Question: I would like to have three numbers (or words or whatever) with the first two surrounded by a red box and the second two surrounded by a green box. So the boxes will overlap. Is this possible in html/css? I have a semi-legal attempt in the snippet which hopefully gets across what I want, though of course it doesn't work. If possible I would like to avoid absolute positioning or anything like that as I really want to use these elements to mark up the text, and plan to read that markup back later.
'''
.red {
border-style: solid;
border-color: red;
padding: 4px;
}
.green {
border-style: solid;
border-color: green;
}
'''
'''
1 2 3 <br /><br />
<span class="red">1 2</span> 3 <br /><br />
1 <span class="green">2 3</span> <br /><br />
<span1 class="red"">1 <span2 class="green">2</span1> 3</span2>
'''
This is approximately I want it to look like:

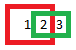
Answer: You want to deliberately break the XML format in your XHTML. And have the browser interpret the borders on elements correctly? It was common back in the day with things like '<b class="red"">1 <u class="green">2</b> 3</u>' and you'll see that is 'closer' to what you want but the browsers now a days fill in these gaps in display and force the proper foratting when adding the CSS. So you're left with having to do CSS hacks...
sorry it seems that :first-of-type and :last-of-type don't like to be added to 2 classes like .red.green:first-of-type so I had to add them in as 'first' and 'last' in the classes
(You can find the overlap by seeing which elements have both classes)
'''
.numbersContainer {
position: relative;
margin: 12px;
}
.red {
border-top-style: solid;
border-bottom-style: solid;
border-color: red;
padding: 4px;
}
.green {
border-top-style: solid;
border-bottom-style: solid;
border-color: green;
}
.red.green:before {
content: " ";
position: absolute;
z-index: -1;
top: 0px;
left: 0px;
right: 0px;
bottom: 0px;
border-top-style: solid;
border-bottom-style: solid;
border-color: green;
padding: 4px;
}
.red.green {
position: relative;
border-top-style: solid;
border-bottom-style: solid;
border-color: red;
padding: 4px;
}
.numbersContainer .red:first-of-type {
border-left-style: solid;
}
.numbersContainer .red:last-of-type {
border-right-style: solid;
}
.numbersContainer .green:first-of-type {
border-left-style: solid;
}
.numbersContainer .green:last-of-type {
border-right-style: solid;
}
.first {
border-left-style: solid;
}
.last {
border-right-style: solid;
}
.red.green.first {
border-left-style: none;
}
.red.green.first:before {
border-left-style: solid;
}
.red.green.last {
border-right-style: solid;
}
.red.green.last:before {
border-right-style: none;
}
'''
'''
<div class="numbersContainer">
1 2 3
</div>
<div class="numbersContainer">
<span class="red">1 2</span> 3
</div>
<div class="numbersContainer">
1 <span class="green">2 3</span>
</div>
<div class="numbersContainer">
<span class="red">1 </span><span class="red green first last">2</span><span class="green">3</span>
</div>
<div class="numbersContainer">
<span class="red">1 </span><span class="red green first">2</span><span class="red green">3</span><span class="red green">4</span><span class="red green last">5</span><span class="green">6</span>
</div>
'''